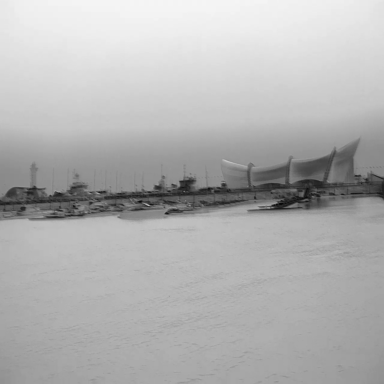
There are four canoes in the infrared image.